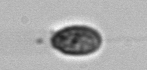
Label: Pseudochattonella_farcimen